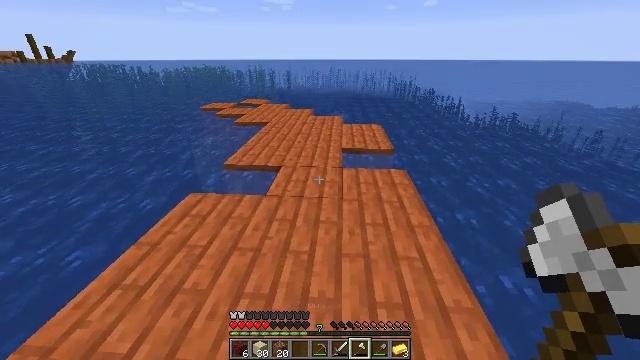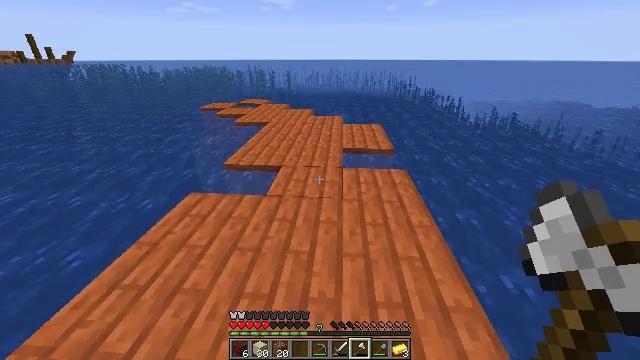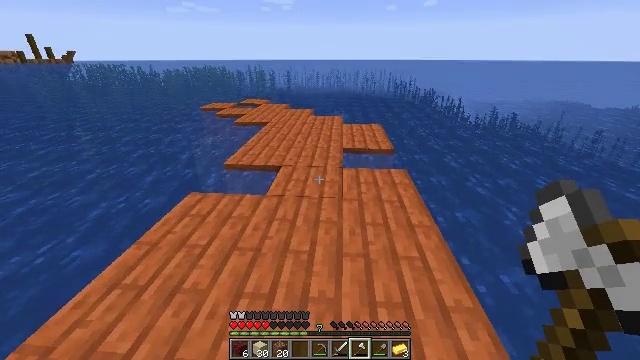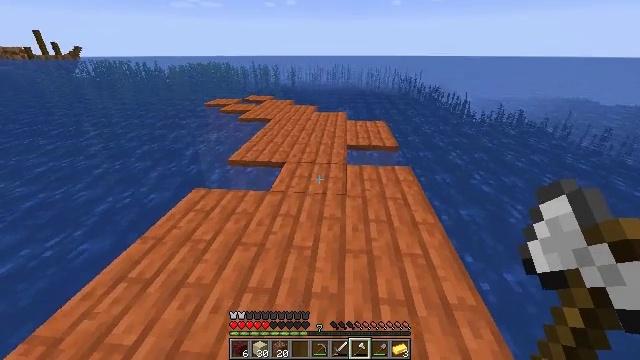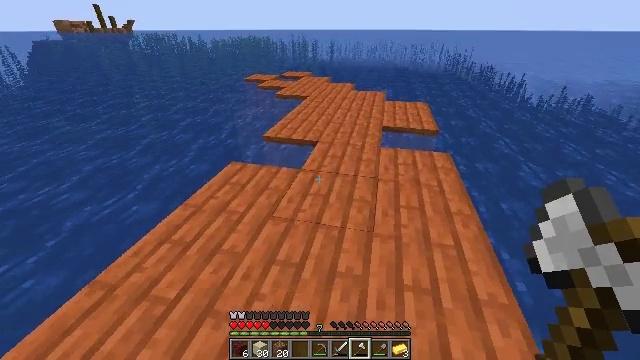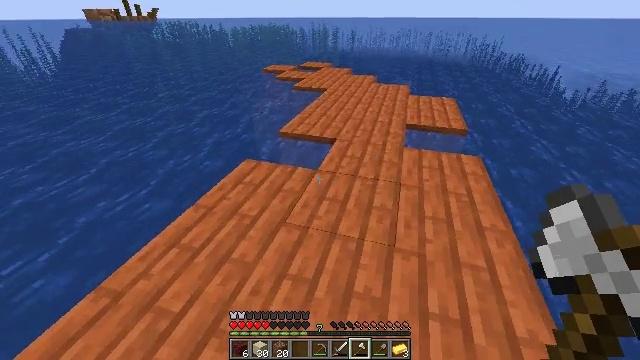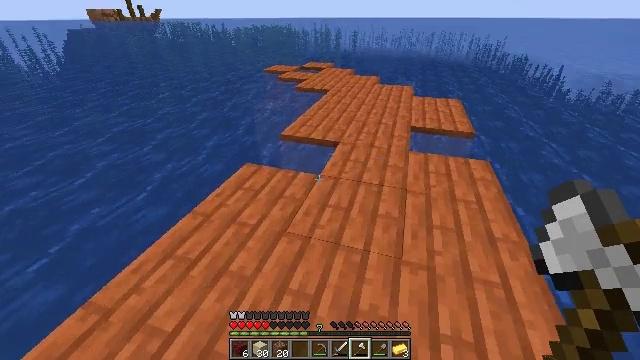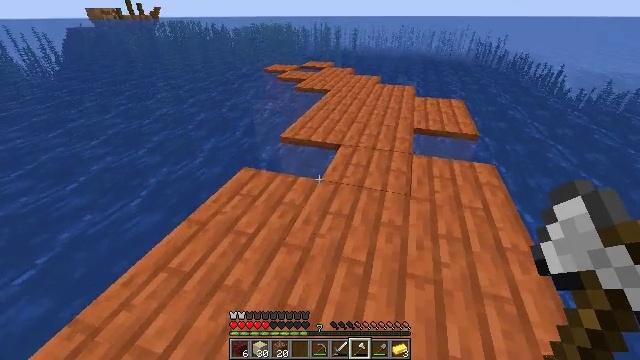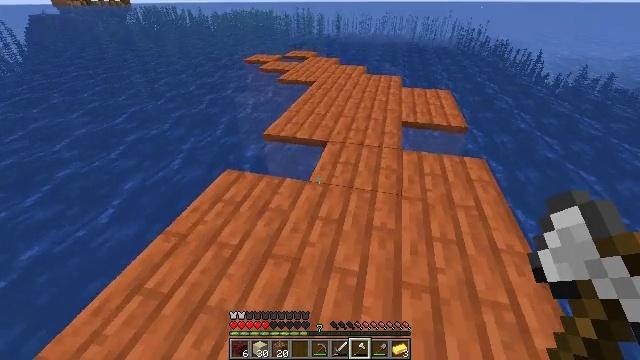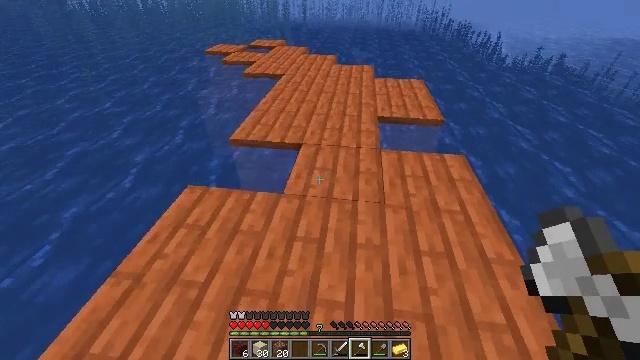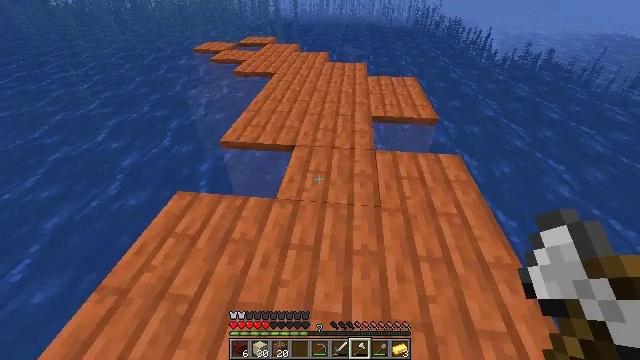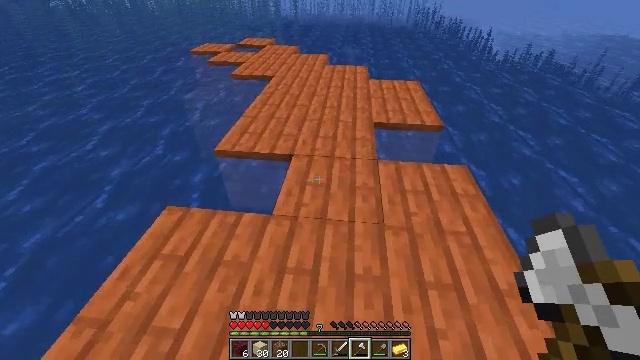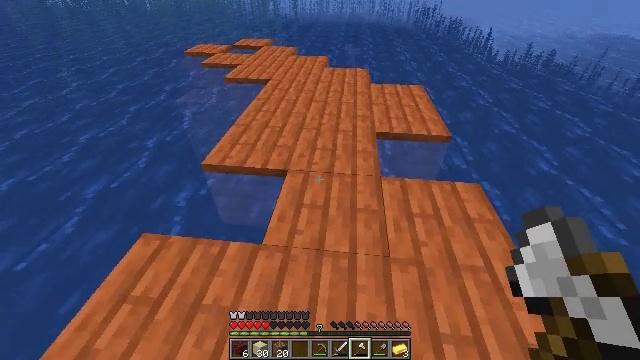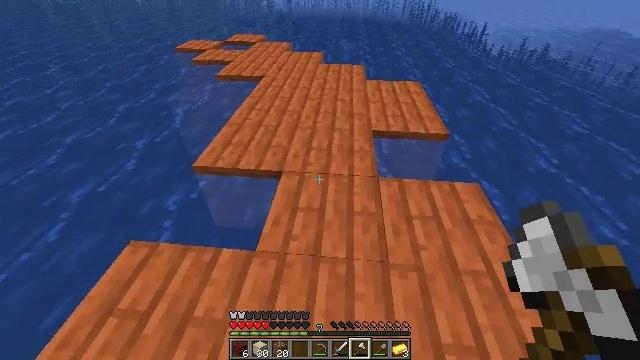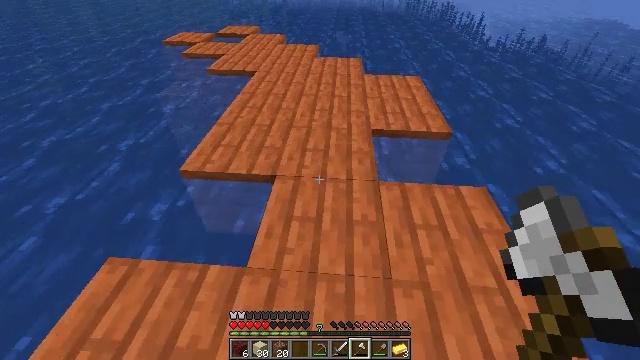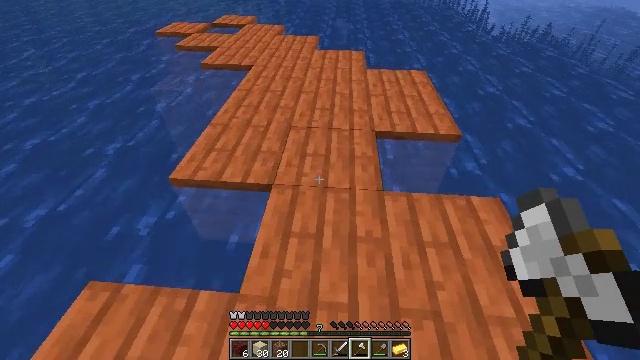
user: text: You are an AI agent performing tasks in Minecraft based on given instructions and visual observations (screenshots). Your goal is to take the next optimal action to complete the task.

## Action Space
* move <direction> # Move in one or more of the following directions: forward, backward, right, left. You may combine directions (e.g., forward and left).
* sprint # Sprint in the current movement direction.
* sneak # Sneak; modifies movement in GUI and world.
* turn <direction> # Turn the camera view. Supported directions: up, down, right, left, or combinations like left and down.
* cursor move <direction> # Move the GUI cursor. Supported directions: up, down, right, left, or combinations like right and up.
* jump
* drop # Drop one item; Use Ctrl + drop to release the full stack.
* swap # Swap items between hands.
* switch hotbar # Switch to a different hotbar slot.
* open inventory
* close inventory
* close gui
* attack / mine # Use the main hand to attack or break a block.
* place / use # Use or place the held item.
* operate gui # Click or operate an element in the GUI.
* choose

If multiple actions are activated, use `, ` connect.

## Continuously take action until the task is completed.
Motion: motion action
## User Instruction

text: Break the existing acacia planks.
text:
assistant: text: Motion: no_op
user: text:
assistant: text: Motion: no_op
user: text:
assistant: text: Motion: no_op
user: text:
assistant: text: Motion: move forward, turn left and down
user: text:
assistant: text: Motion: move forward, turn left and down
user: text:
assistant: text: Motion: move forward
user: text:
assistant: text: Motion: move forward
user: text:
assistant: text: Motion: move forward, turn right and down
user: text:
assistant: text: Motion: move forward, turn right and down
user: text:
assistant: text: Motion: move forward, turn right
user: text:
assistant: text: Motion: move forward
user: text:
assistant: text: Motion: move forward
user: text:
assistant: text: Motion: move forward, turn right
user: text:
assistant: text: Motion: move forward, turn down
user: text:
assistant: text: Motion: move forward, turn down
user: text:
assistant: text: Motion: turn down
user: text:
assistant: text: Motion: no_op
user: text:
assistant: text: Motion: no_op
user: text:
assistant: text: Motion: no_op
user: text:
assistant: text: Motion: no_op
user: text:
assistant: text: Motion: no_op
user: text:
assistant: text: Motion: no_op
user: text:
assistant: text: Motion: no_op
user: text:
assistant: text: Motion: no_op
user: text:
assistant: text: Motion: no_op
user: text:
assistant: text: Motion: no_op
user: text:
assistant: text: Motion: turn right
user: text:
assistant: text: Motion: turn right
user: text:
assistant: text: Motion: move forward
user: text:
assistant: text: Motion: move forward